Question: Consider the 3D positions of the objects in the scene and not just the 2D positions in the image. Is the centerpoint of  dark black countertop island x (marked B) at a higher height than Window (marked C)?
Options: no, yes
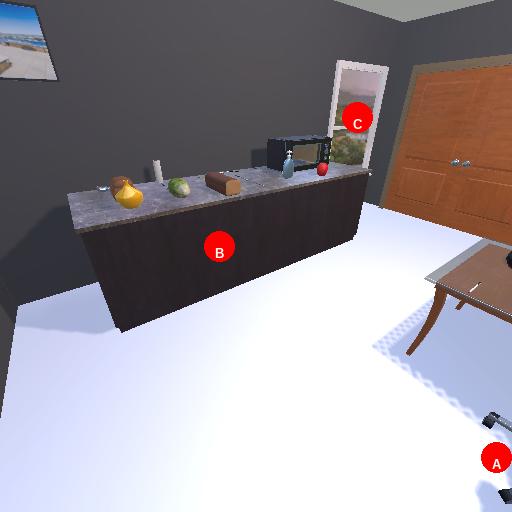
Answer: no